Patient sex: F
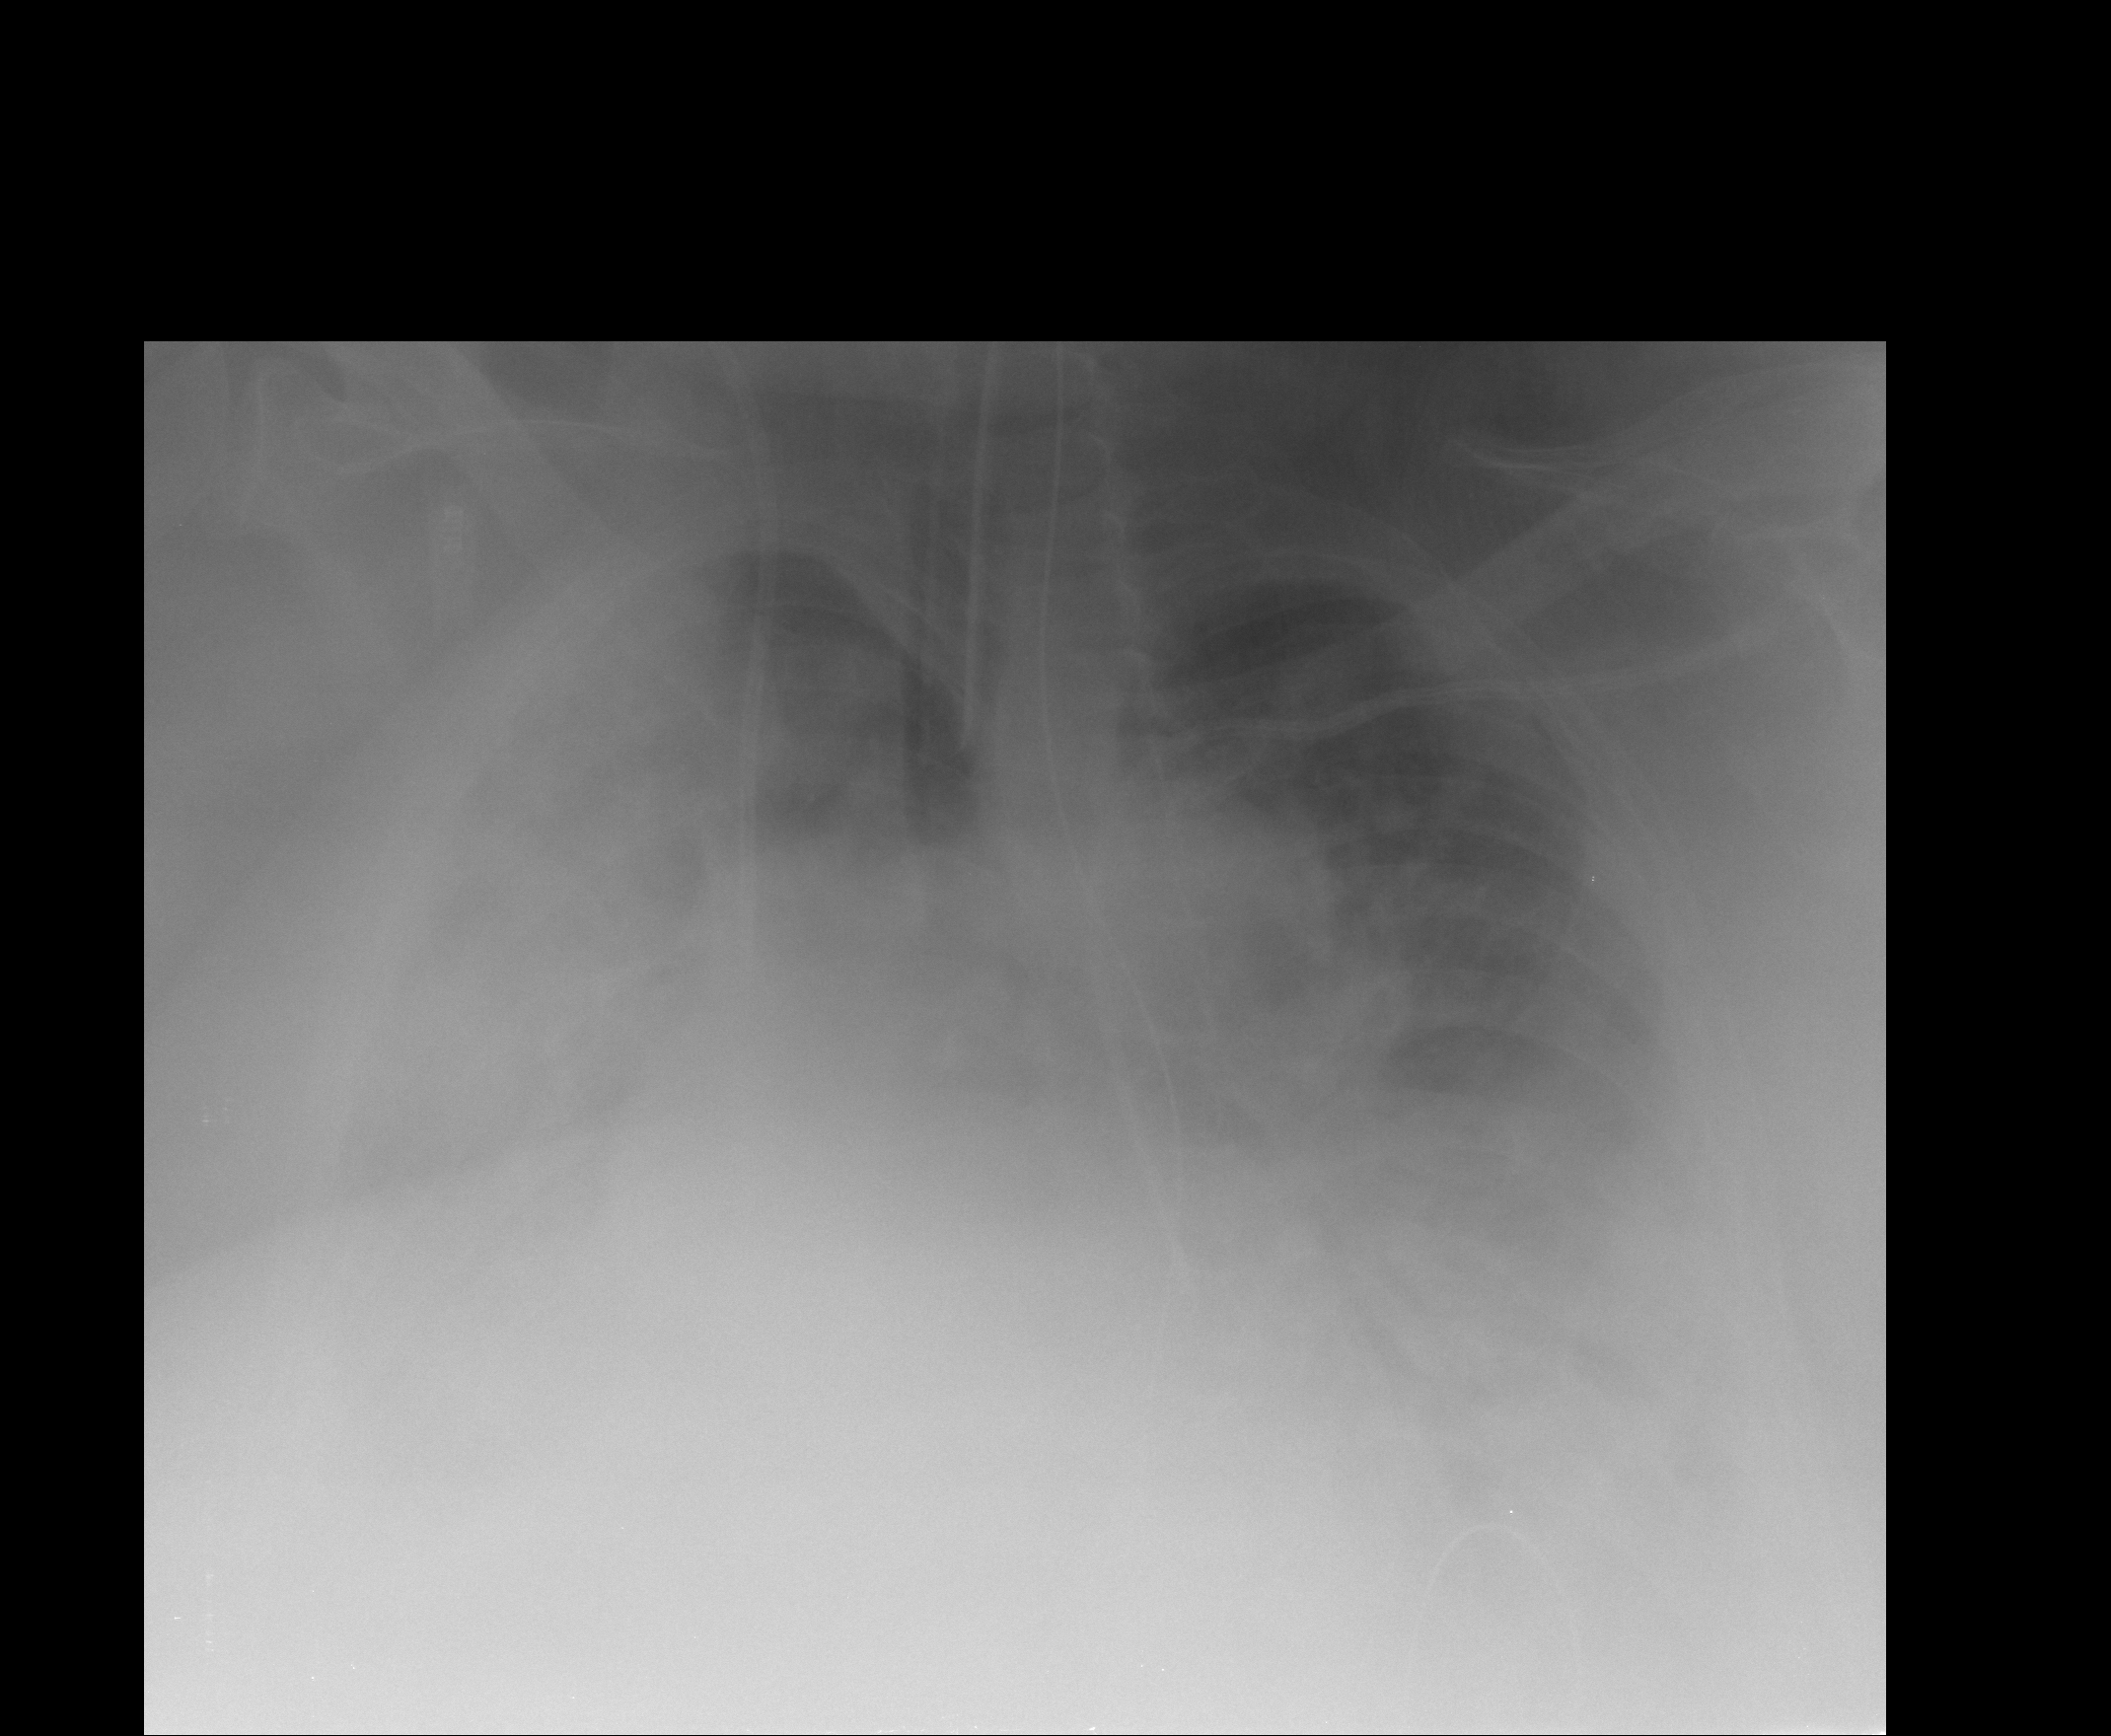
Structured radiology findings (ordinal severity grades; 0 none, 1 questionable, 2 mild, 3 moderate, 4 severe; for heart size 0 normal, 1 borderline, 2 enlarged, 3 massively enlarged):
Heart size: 2
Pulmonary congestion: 3
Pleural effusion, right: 3
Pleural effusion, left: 2
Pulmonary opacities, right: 1
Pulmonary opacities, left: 1
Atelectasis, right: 2
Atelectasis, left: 2